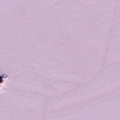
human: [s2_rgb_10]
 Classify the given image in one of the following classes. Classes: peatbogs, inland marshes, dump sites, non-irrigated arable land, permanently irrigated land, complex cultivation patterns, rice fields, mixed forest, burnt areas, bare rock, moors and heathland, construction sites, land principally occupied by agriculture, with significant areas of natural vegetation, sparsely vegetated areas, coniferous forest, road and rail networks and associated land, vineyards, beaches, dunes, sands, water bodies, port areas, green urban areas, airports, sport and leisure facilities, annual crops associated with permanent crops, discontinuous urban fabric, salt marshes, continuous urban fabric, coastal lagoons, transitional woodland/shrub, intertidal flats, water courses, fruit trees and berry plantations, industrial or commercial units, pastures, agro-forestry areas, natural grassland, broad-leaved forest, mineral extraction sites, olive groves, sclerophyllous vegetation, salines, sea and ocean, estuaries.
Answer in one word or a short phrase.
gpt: sea and ocean